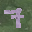
Label: 7